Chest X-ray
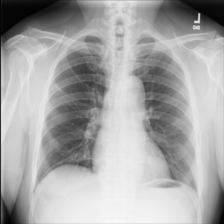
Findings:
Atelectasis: negative
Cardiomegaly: negative
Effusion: negative
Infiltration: negative
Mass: negative
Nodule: negative
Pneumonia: negative
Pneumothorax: negative
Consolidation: negative
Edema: negative
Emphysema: negative
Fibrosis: negative
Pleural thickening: negative
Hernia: negative